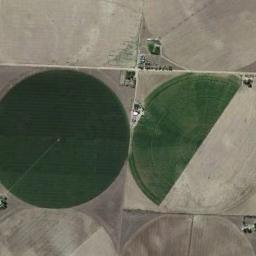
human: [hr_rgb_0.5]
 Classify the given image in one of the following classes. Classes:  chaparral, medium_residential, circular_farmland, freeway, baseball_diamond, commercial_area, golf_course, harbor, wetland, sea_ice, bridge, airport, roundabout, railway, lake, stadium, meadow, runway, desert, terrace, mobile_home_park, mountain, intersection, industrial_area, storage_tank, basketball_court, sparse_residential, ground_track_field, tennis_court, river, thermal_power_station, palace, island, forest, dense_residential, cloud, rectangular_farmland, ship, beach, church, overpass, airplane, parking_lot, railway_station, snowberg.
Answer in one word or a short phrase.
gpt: circular_farmland